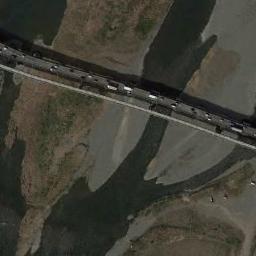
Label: bridge